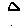
Label: triangle